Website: walmart
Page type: account-dashboard
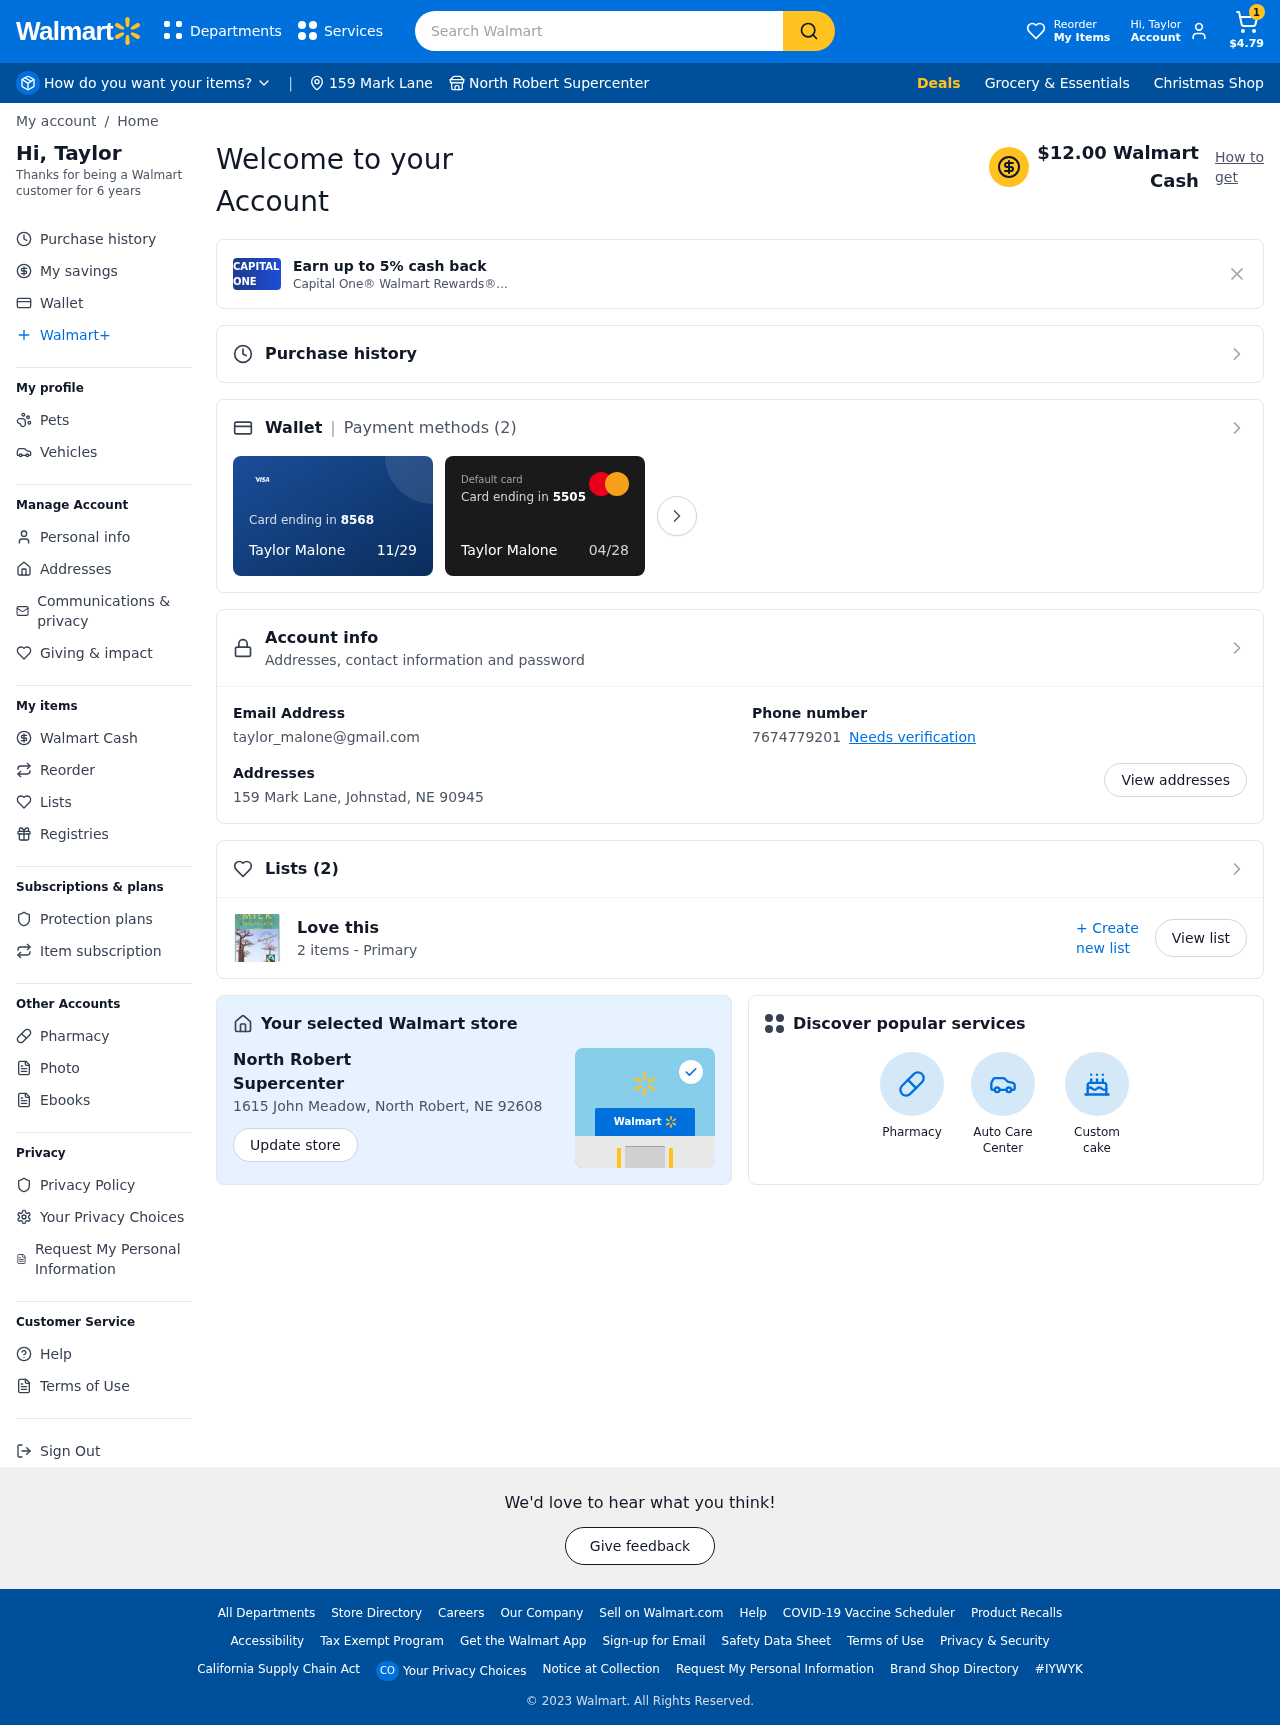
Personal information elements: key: PII_CARD_EXPIRY
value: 11/29
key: PII_CARD_LAST4
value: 8568
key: PII_EMAIL
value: taylor_malone@gmail.com
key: PII_FIRSTNAME
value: Taylor
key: PII_FULLNAME
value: Taylor Malone
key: PII_LOCATION1_CITY
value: North Robert Supercenter
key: PII_LOCATION1_CITY
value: North Robert
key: PII_LOCATION1_CITY_STATE_ZIP
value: North Robert, NE 92608
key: PII_LOCATION1_STREET
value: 1615 John Meadow
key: PII_PHONE
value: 7674779201
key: PII_STREET
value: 159 Mark Lane
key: PII_FIRSTNAME2
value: Taylor
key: PII_FIRSTNAME3
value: Taylor
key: PII_FIRSTNAME_DERIVED
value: Taylor
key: PII_DOB_MONTH_FORMATTED_COMMA
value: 2.00
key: PII_CARD_LAST42
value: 5505
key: PII_LASTNAME
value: Malone
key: PII_FULLNAME2
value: Taylor Malone
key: PII_FULLNAME3
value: Taylor Malone
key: PII_LASTNAME2
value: Malone
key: PII_LASTNAME3
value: Malone
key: PII_LASTNAME_DERIVED
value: Malone
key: PII_FULLNAME_DERIVED
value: Taylor Malone
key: PII_NAME_FULL_DERIVED
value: Taylor Malone
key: PII_CARD_EXPIRY2
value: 04/28
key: PII_CITY_STATE_ZIP
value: Johnstad, NE 90945
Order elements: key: ORDER_NUM_ITEMS
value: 1
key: ORDER_SUBTOTAL
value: $4.79
Search elements: key: HEADER_SEARCH
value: Search Walmart